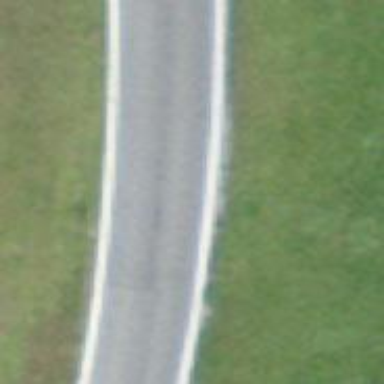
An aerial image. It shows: Secondary road with asphalt surface.